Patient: sex M, age 60
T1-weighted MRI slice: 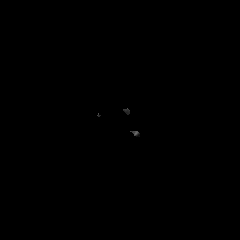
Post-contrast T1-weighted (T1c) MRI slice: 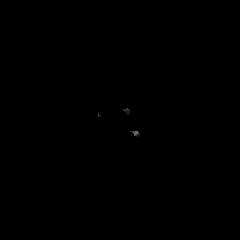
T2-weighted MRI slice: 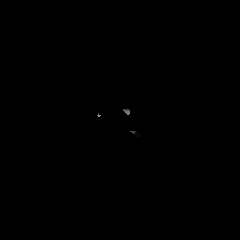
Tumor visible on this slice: no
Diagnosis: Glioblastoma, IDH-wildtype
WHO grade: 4